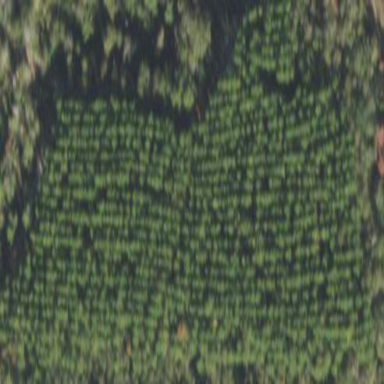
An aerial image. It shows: Forest with needle-leaved trees.